一年级 · 逻辑题
( 6 分 $)$ 帮小朋友找家。

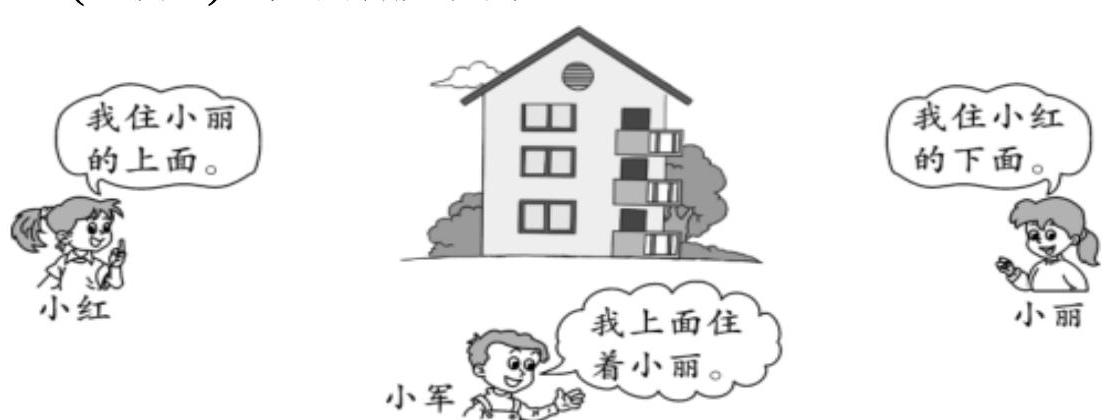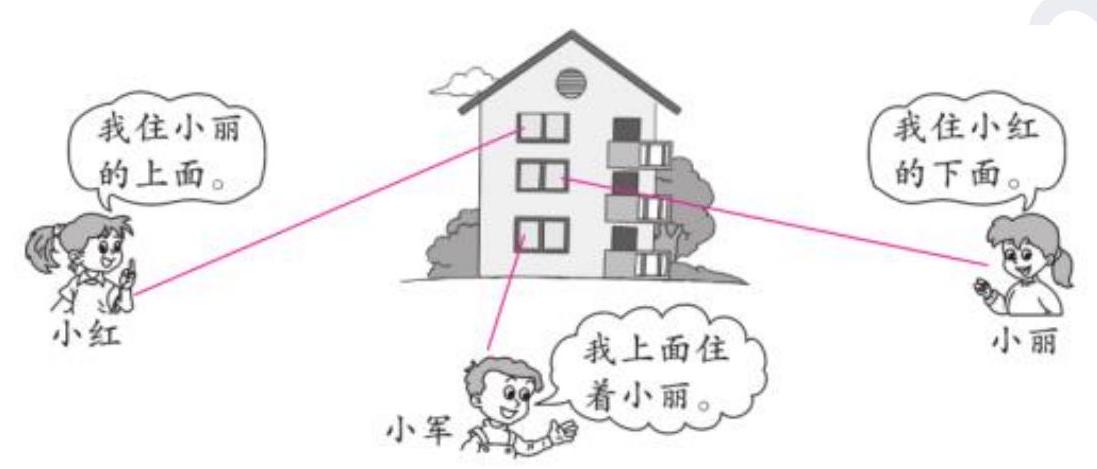
答案: 解